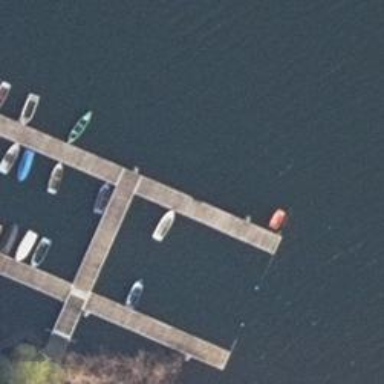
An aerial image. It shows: Man-made pier.